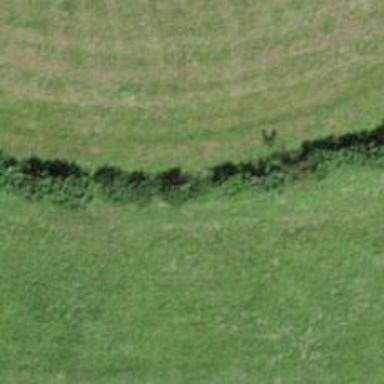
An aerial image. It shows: Hedge barrier.